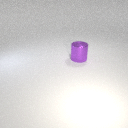
large purple metal cylinder